Interaction volume radius: 10 \u00c5
Interaction volume height: 35 \u00c5
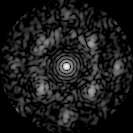
Disorder parameter: 0.5743